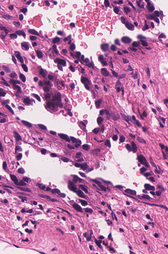
Tumor epithelial tissue: yes
Tumor-associated stroma tissue: yes
Normal tissue: no